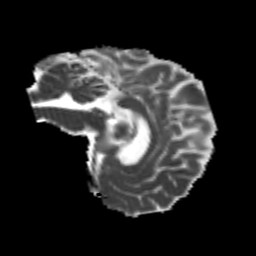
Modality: MD
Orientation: sagittal
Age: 23
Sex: female
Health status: healthy
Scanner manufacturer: philips
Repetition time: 7.388 s
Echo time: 0.08599 s